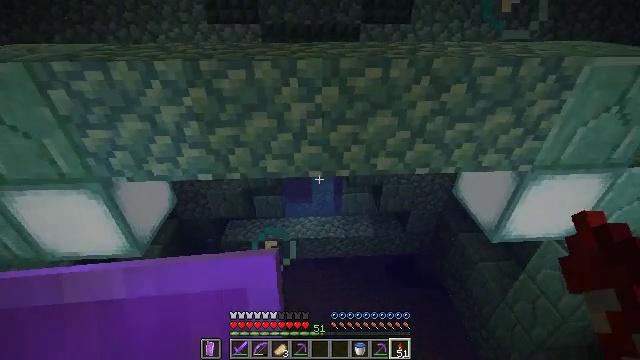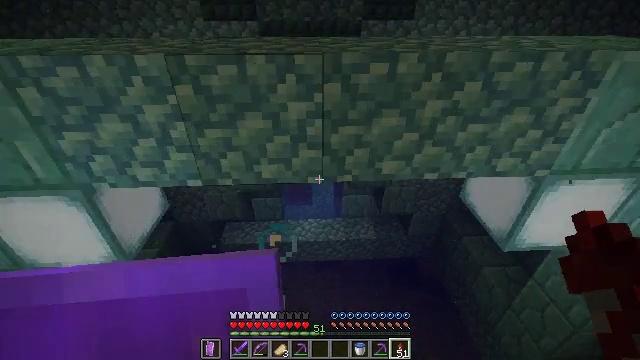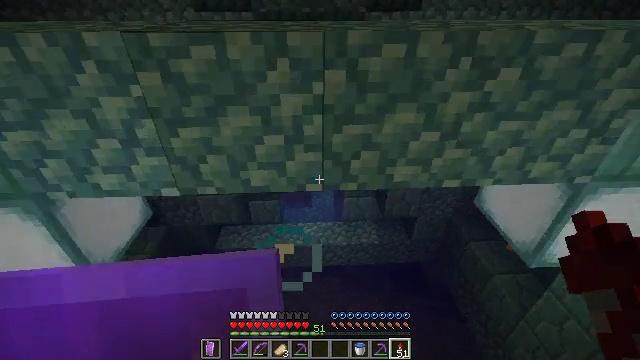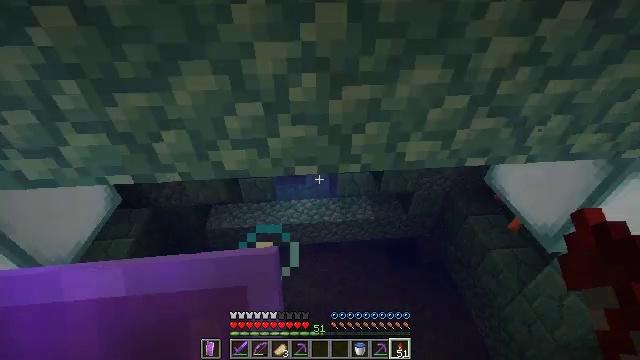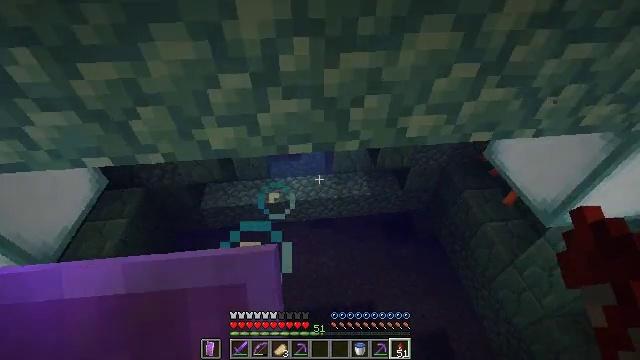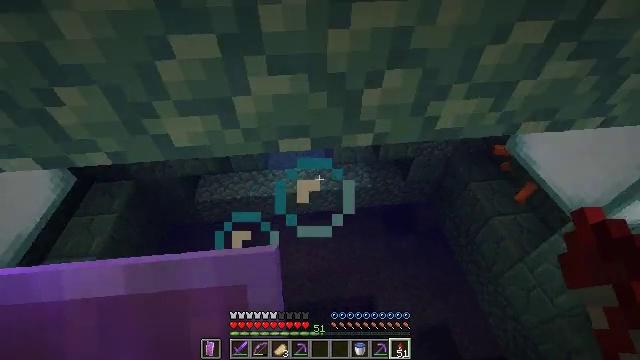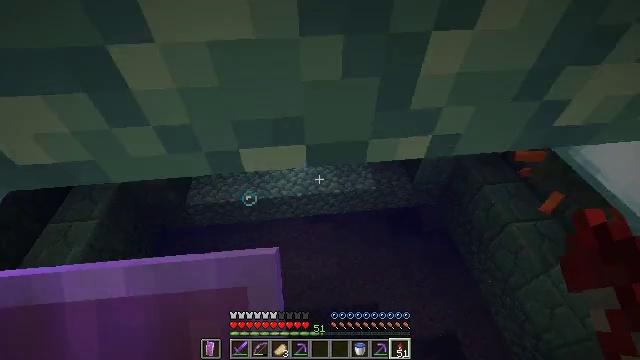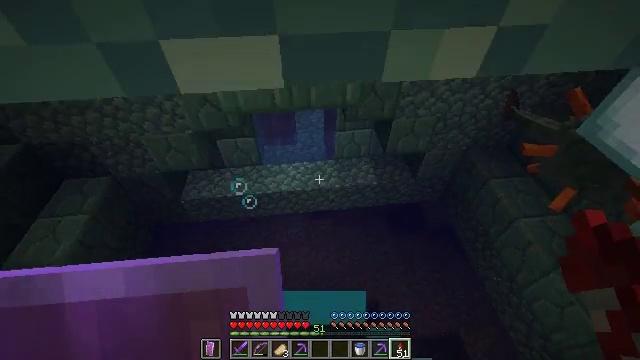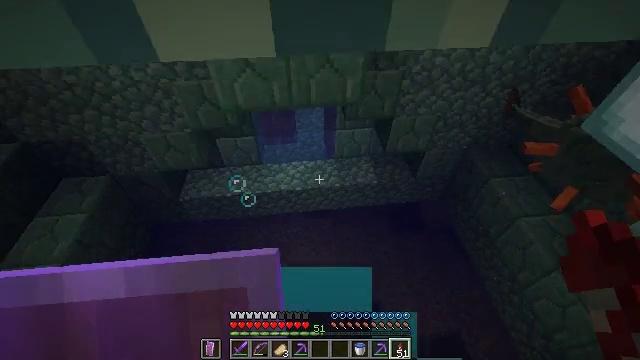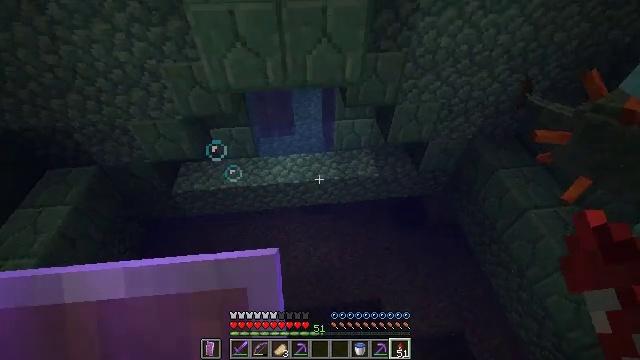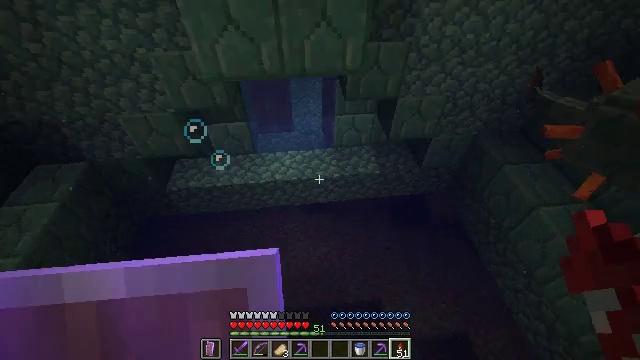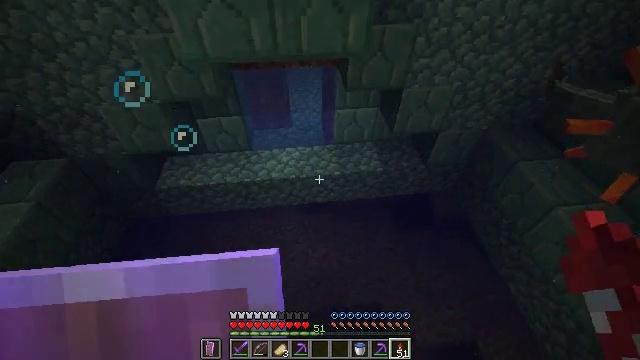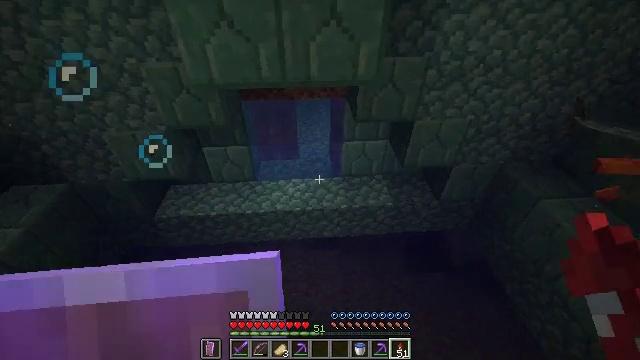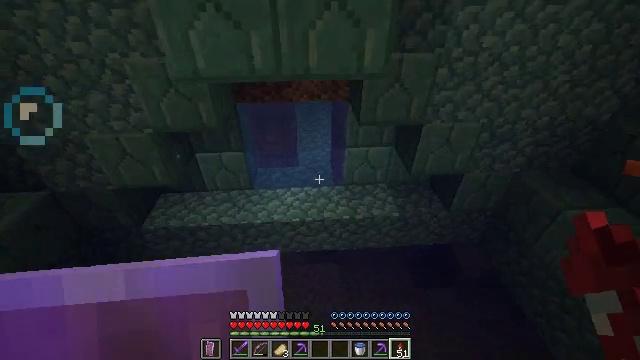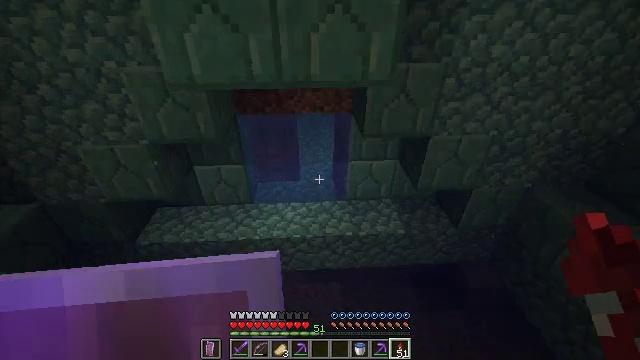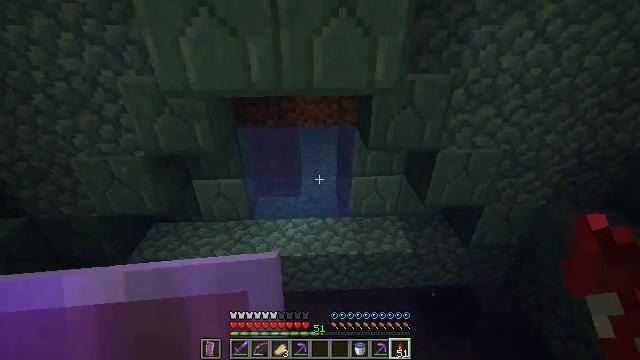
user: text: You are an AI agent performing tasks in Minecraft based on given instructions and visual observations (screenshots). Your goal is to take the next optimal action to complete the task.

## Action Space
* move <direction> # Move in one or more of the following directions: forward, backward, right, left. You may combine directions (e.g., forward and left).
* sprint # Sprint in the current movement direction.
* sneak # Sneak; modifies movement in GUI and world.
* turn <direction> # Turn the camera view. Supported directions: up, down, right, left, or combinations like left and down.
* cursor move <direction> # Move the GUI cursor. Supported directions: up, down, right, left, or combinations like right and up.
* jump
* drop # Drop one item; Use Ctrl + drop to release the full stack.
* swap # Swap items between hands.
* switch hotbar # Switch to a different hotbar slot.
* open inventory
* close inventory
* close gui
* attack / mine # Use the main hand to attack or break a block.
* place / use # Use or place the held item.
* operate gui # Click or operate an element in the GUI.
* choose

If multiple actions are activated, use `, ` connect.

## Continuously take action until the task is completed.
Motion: motion action
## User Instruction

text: craft item sponge
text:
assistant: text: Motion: move forward, sprint
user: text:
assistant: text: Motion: move forward, sprint
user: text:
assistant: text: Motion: move forward, sprint, turn right and down
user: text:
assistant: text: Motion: move forward, sprint, turn right and down
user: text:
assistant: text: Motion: move forward, sprint, turn down
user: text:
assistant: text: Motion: move forward, sprint
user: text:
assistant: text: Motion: move forward, sprint
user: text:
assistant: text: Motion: move forward, sprint
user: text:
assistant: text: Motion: move forward, sprint
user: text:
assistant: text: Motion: move forward, sprint
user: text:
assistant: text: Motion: move forward, sprint
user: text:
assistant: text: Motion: move forward, sprint, turn left and up
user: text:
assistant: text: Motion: move forward, sprint, turn up
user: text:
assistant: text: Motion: move forward, sprint, turn up
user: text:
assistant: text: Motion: move forward, sprint, turn up
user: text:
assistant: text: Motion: move forward, sprint, turn up
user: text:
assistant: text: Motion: move forward, sprint, turn left and up
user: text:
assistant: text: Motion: move forward, sprint
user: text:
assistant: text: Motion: move forward, sprint
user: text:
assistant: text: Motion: move forward, sprint
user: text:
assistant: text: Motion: move forward, sprint
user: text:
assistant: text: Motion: move forward, sprint
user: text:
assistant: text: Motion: move forward, sprint
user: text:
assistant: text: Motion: move forward, sprint
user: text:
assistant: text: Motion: move forward, sprint
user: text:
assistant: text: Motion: move forward, sprint, turn right
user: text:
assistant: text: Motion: move forward, sprint
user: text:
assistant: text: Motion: move forward, sprint, turn right
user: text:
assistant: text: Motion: move forward and move right, sprint
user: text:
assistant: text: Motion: move forward and move right, sprint